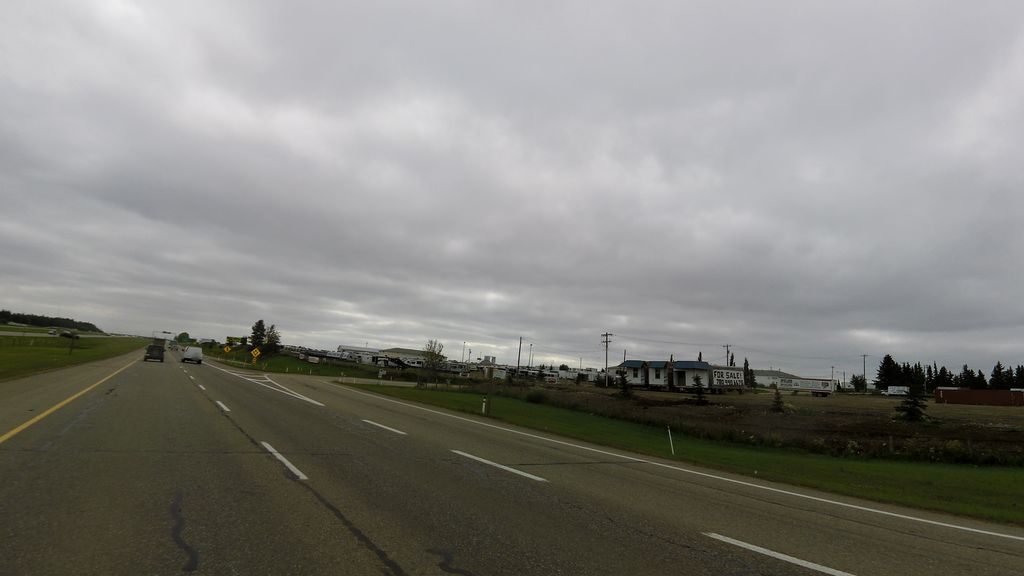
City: edmonton